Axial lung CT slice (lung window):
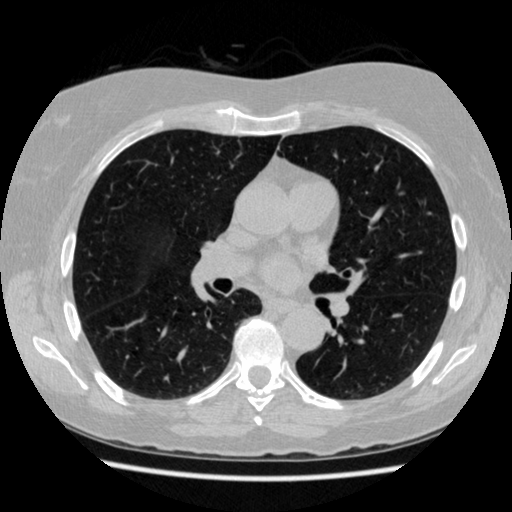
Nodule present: no